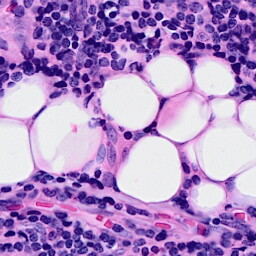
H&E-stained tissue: Breast